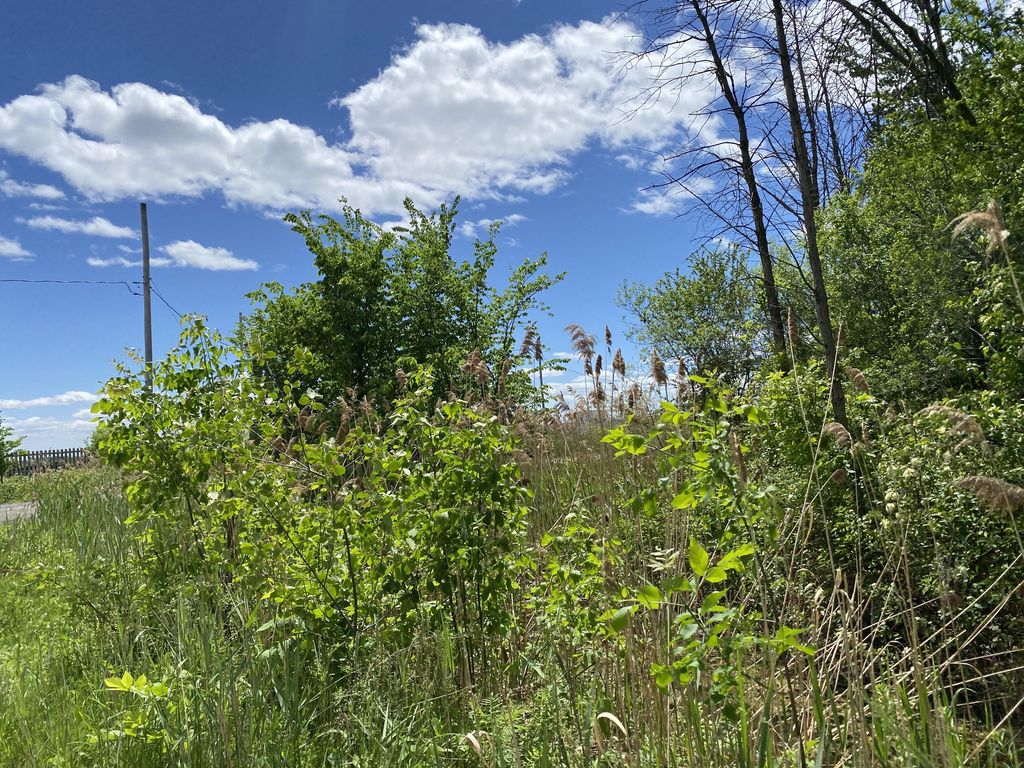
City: montreal